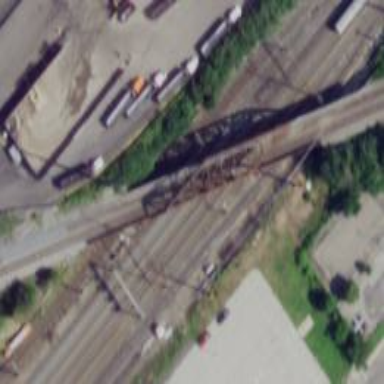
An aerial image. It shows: Railway track with contact line for electrification.